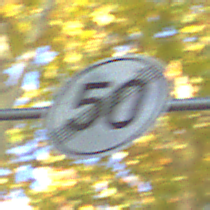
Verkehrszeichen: EndeGeschwindigkeit50
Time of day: Midday
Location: Outdoor (Urban)
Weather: Clear
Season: NotSpecified
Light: Natural